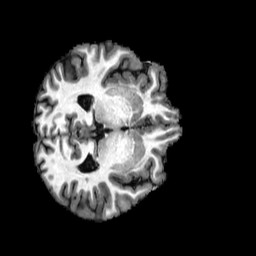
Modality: T1w
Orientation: axial
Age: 22
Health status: healthy
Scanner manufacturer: philips
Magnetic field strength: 3 T
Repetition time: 0.007812 s
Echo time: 0.003571 s